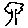
Label: tree